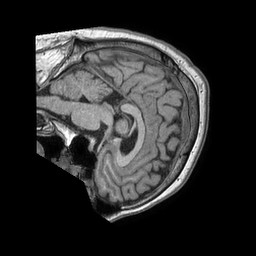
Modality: T1w
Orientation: sagittal
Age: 53
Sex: male
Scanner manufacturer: philips
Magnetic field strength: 1.5 T
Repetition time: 0.007592 s
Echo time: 0.003449 s